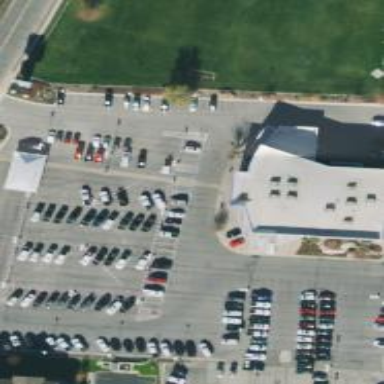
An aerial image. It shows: Parking space is available.